Question: There is a website called <URL> that has different coding puzzles/challenges for users to do. They can be completed in wide array of languages including Javascript. I am interested in solving these puzzles in Javascript, but I am unsure of the following:
- -
My understanding of Javascript is that it is run from within an HTML page and that output really is only in the form of placing values in the HTML, modifying the DOM, etc. For that reason it is not clear to me how Javascript can be used for solving these types of problems. Can someone who has used Gild before or has some insights into my question suggest how to proceed?
An example of a problem would be: the given input file contains a positive integer, find the sum of all prime numbers smaller than that integer and output it.
---
Some of the solutions below involve using external resources, but on Gild, I am supposed to put my solution in their editor and then submit it that way, like the following picture shows:

In other words, I don't think my solution can have access to Node.js or other external resources.
---
Here are some interesting articles that I have found that I think are the answer to my question:
- <URL>
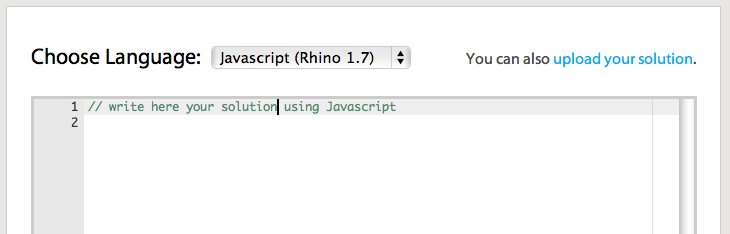
Answer: I haven't spent much time on Gild, but I do a lot of similar types of problems on Project Euler. I think the best way to go is probably <URL>.
If you're not familiar, Node is basically server-side JavaScript that runs in Google's V8 engine. Installing it on your own Mac/Windows machine takes about 2 minutes. It's also really fast (considering it's JavaScript).
And you'd use it like this:
'''
var fs = require('fs'); // the filesystem module
var contents = fs.readFileSync('theFile.txt', 'utf-8');
// Do stuff with the file contents...
'''
Everything after those first two lines can be done with the same JS you'd write in the browser, right down to calling 'console.log()' to spit out the answer.
So, if you wrote your script in a file on your desktop called 'getprimes.js', you'd open up your terminal and enter 'node ~/Desktop/getprimes.js' (assuming you're on a Mac)